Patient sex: M
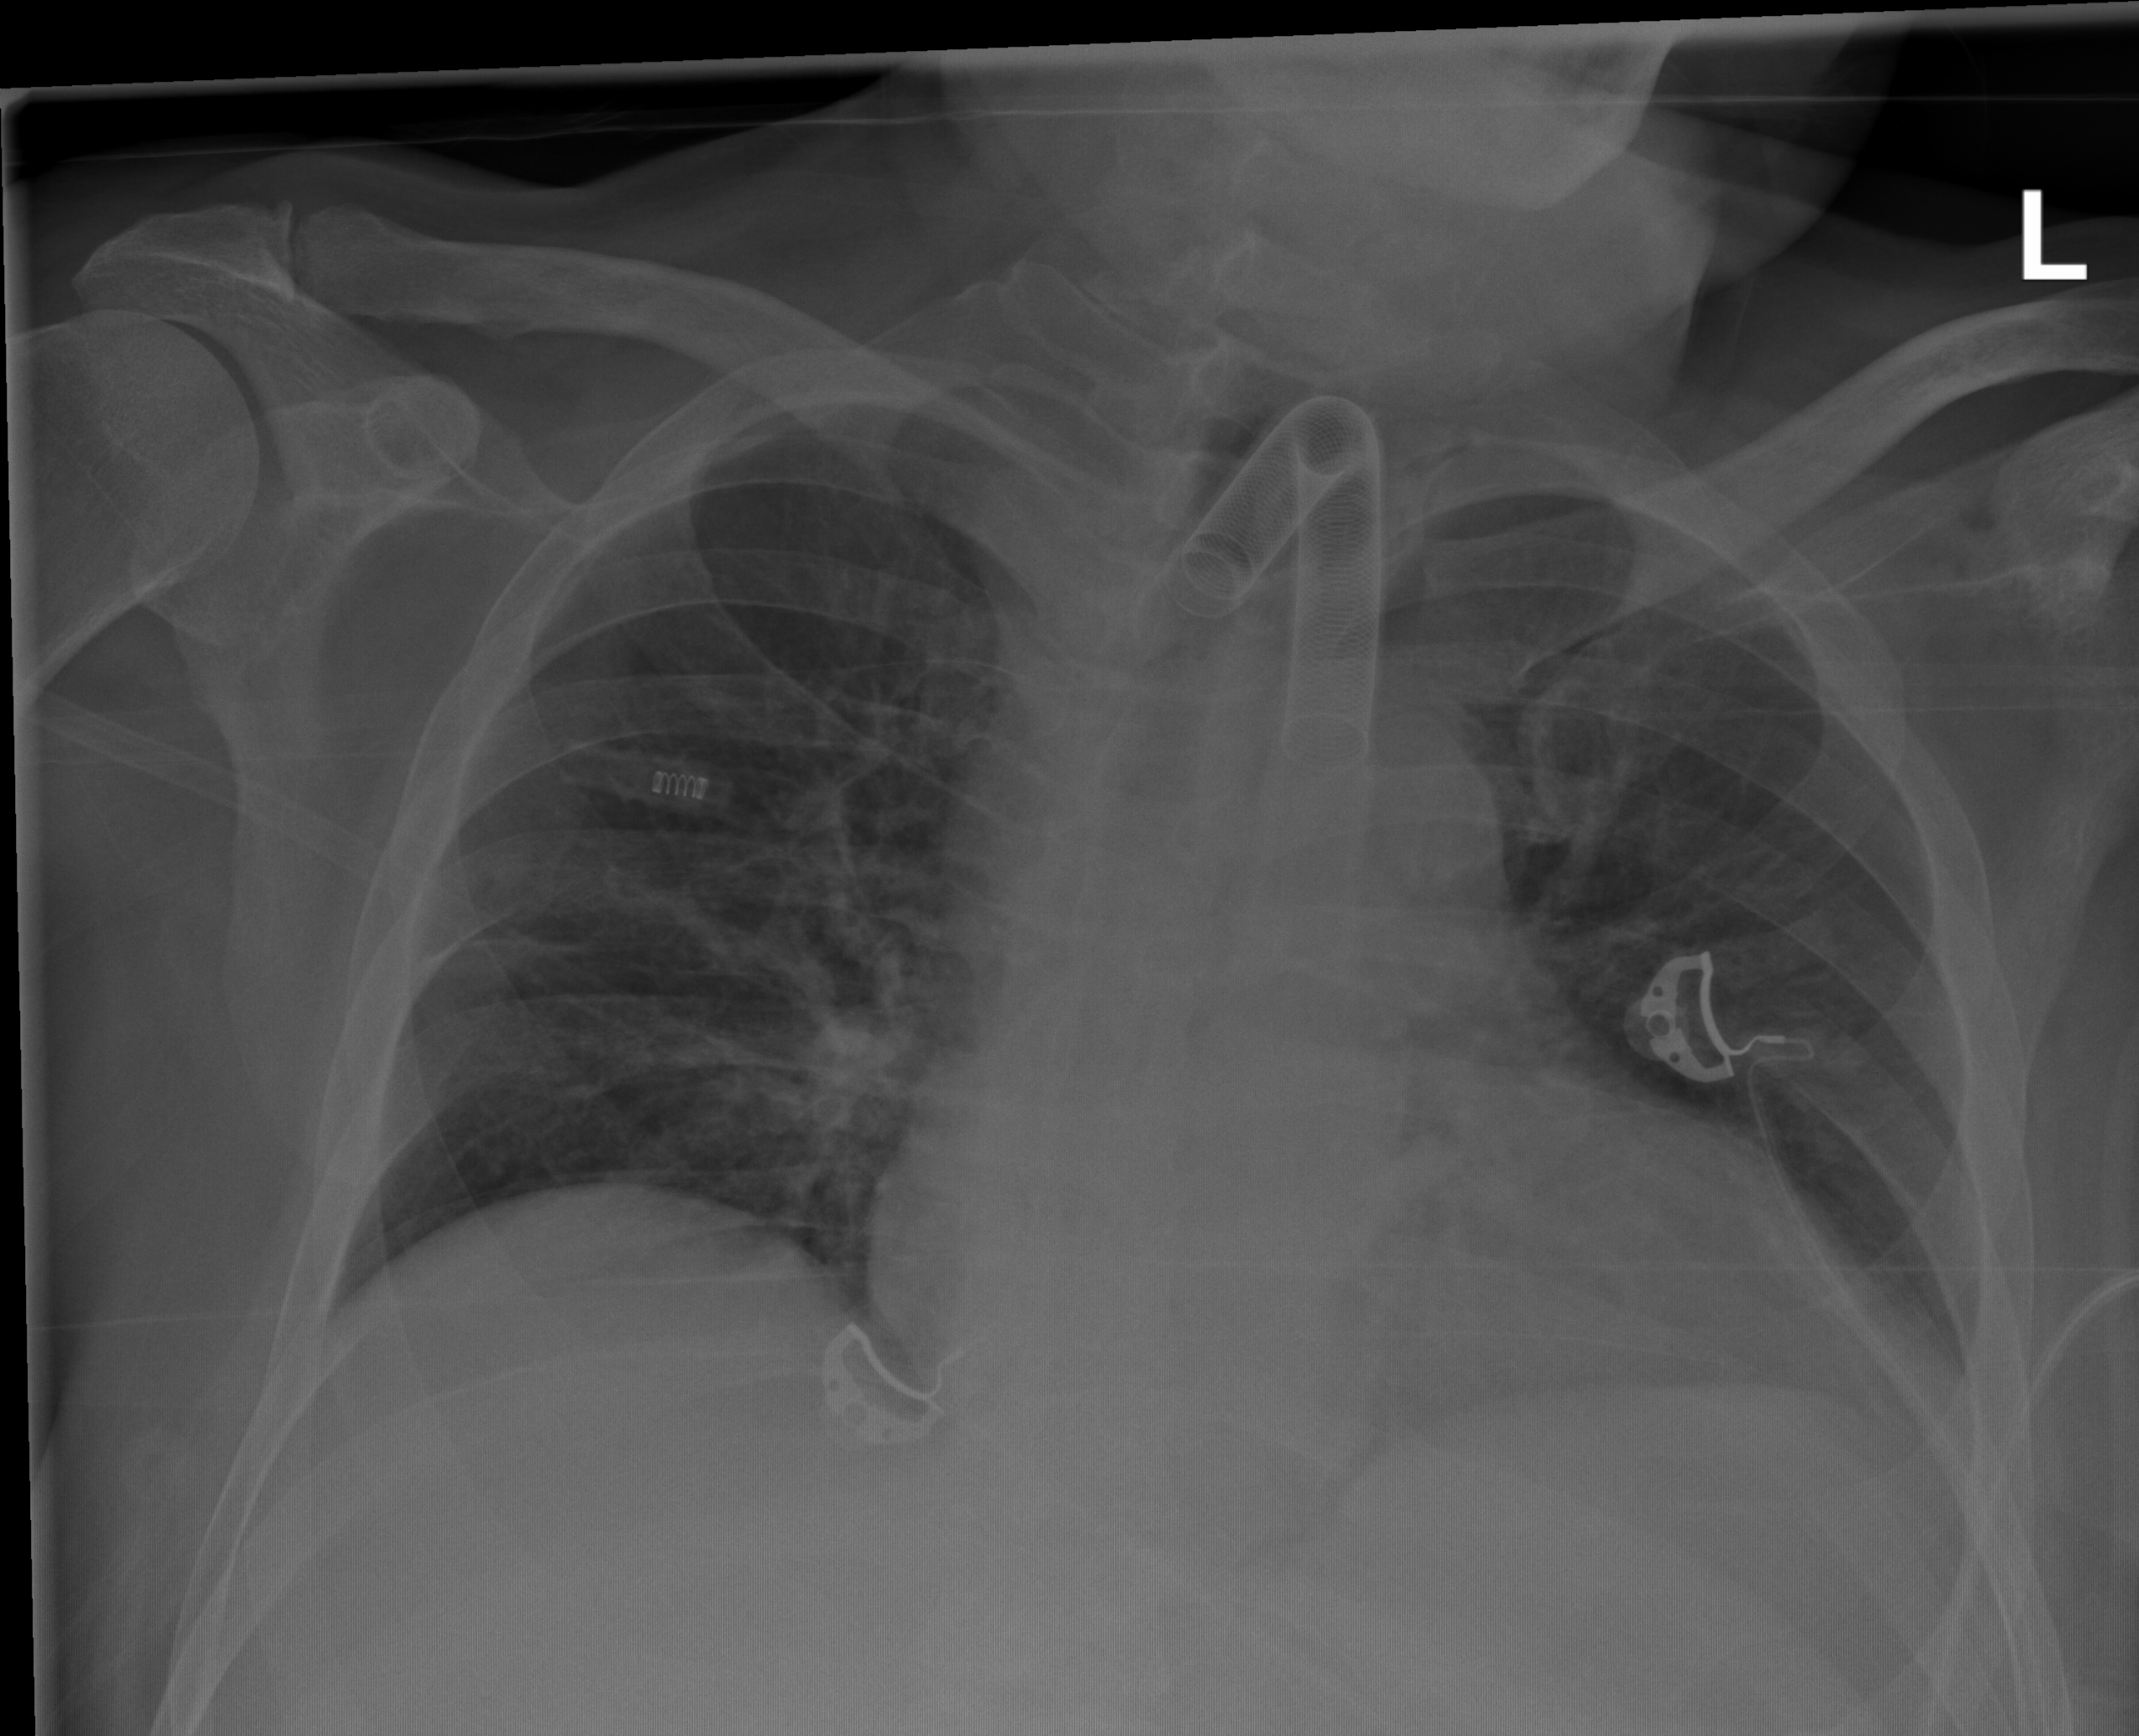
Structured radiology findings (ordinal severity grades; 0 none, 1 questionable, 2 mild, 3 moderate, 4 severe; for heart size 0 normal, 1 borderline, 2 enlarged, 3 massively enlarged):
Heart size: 2
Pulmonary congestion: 2
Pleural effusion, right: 0
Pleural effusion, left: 0
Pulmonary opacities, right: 2
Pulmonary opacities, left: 0
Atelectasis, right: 2
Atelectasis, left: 0